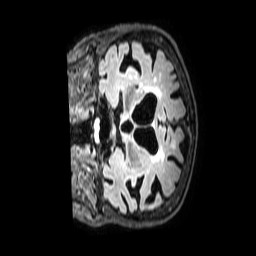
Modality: FLAIR
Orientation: coronal
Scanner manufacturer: philips
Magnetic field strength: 3 T
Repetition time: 4.8 s
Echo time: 0.2752 s